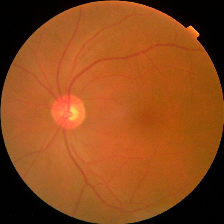
Diabetic retinopathy grade: No DR